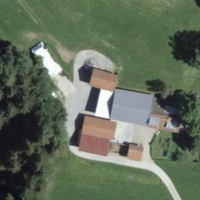
EUNIS habitat code: 43
Species observed at this site:
Galeopsis tetrahit